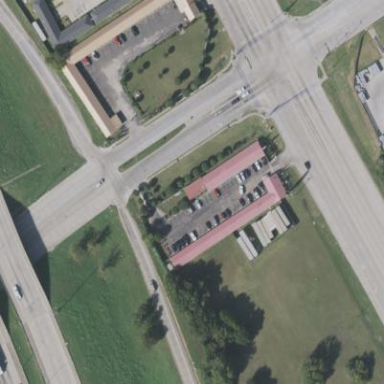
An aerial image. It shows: Motel.